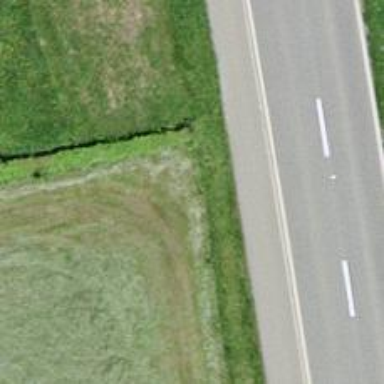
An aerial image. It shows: Hedge barrier.